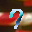
Label: 7